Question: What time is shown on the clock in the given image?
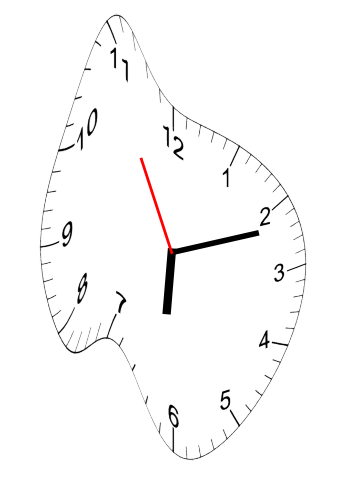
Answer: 06:11:55